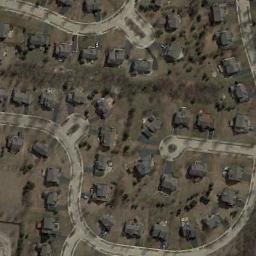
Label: medium_residential